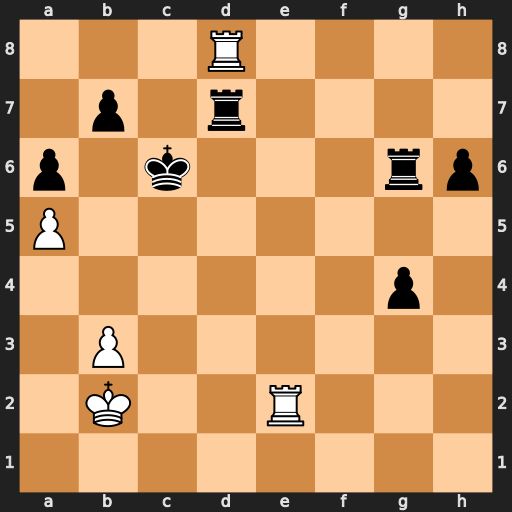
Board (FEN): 3R4/1p1r4/p1k3rp/P7/6p1/1P6/1K2R3/8
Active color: w
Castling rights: -
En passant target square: -
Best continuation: Rc2+ Kd6 Rd2+